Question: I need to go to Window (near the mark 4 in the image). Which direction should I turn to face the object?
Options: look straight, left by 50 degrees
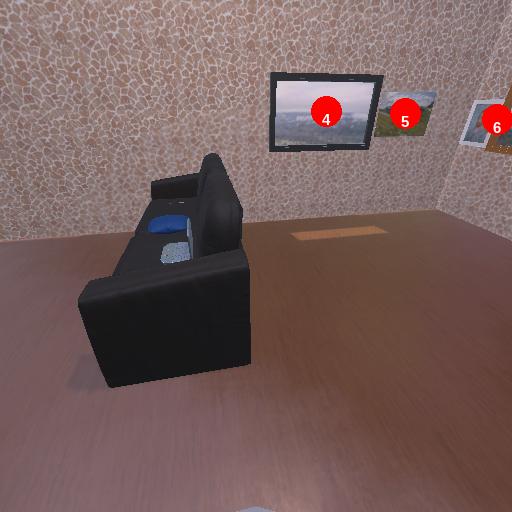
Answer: look straight